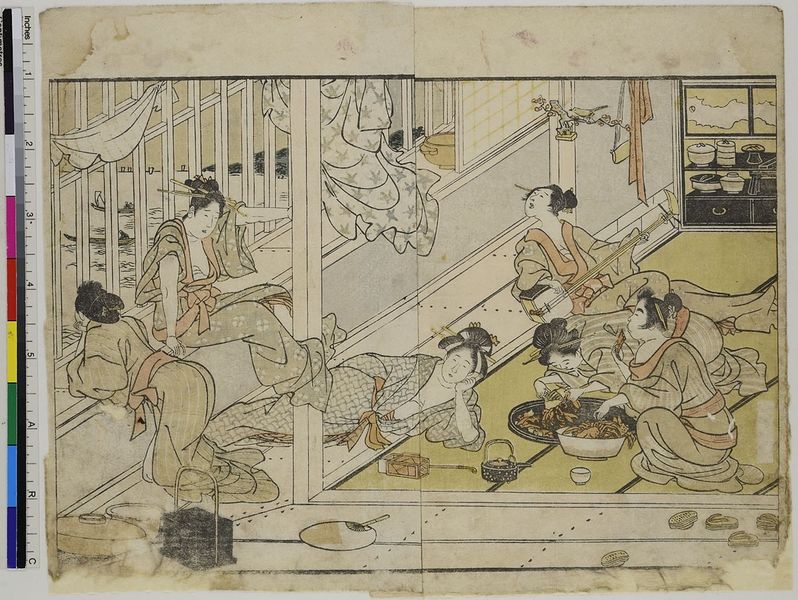
Titel: Blatt aus: Holzschnittbuch über zeitgenössische Kleidung
Künstler: Utagawa Toyokuni I
Standort: Hamburg
Institution: Museum für Kunst und Gewerbe Hamburg
Schlagwörter: frauen, fenster, kleid, ausblick, mode, trinken, kleidung, gitter, boden, musik, arbeit, boot, holzschnitt, japan, papier, schrank, liegen, kutter, essen, gardinen, musizieren, warten, liegend, geisha, druck, druckgraphik, druckgrafik, singen, kochen, zeit, sechs, farbholzschnitt, heimarbeit, siten, edo, saiteninstrumente, eingesperrt, gutter, reproduktionen, krustentiere, druckerzeugnisse, krebstiere, ukiyo, shamisen, vorhänge